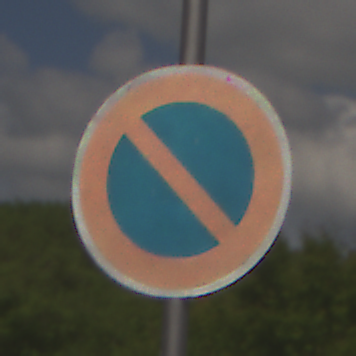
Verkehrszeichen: EingeschraenktesHalteverbot
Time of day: Midday
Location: Outdoor (RoadRail)
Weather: PartlyCloudy
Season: NotSpecified
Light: Natural